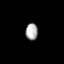
Tissue: prostate
Cell type: Endothelial cells
Senescence score: 0.6907
Nuclear area (px): 199
Mean DAPI intensity: 171.704